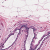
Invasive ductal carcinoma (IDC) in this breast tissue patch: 0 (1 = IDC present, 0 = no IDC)